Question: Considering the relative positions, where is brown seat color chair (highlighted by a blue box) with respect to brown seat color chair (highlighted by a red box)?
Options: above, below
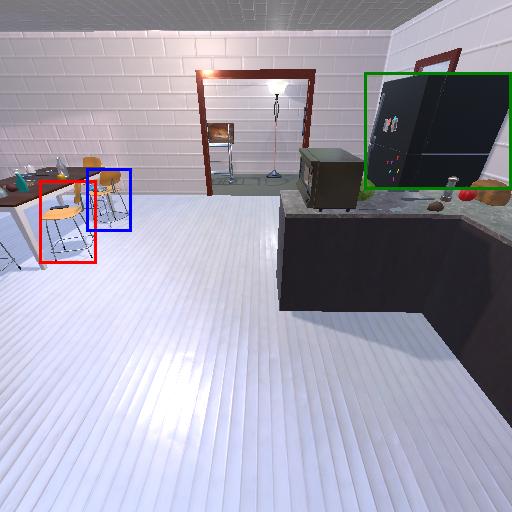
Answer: above